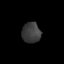
Tissue: prostate
Cell type: Endothelial cells
Senescence score: 0.7058
Nuclear area (px): 375
Mean DAPI intensity: 59.952